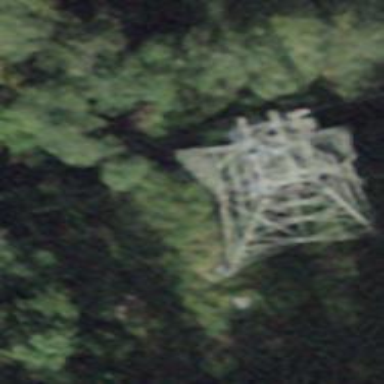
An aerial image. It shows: Pylon used for aerialway.